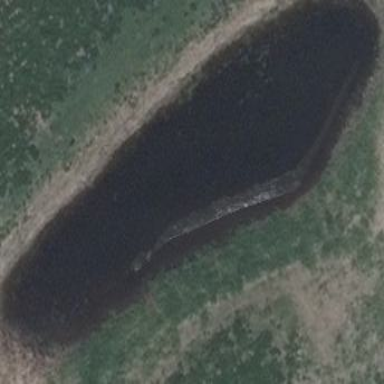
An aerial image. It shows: Oxbow water feature in nature.